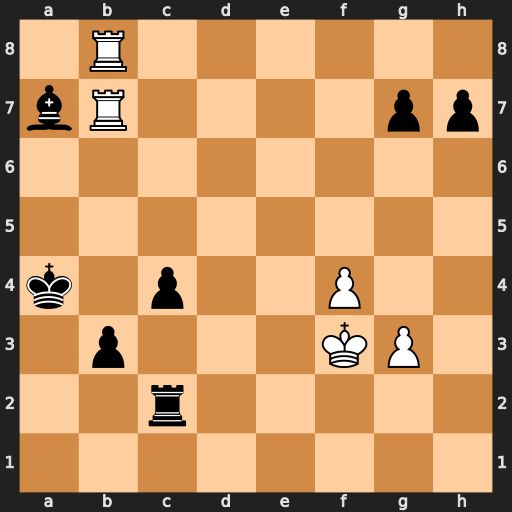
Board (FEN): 1R6/bR4pp/8/8/k1p2P2/1p3KP1/2r5/8
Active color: w
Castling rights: -
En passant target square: -
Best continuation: Rxa7#